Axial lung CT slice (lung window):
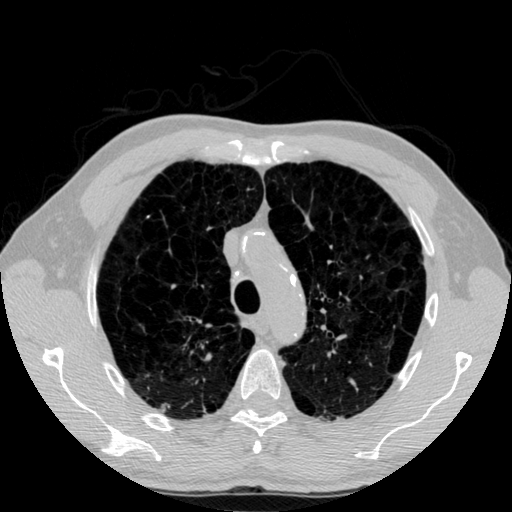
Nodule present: no